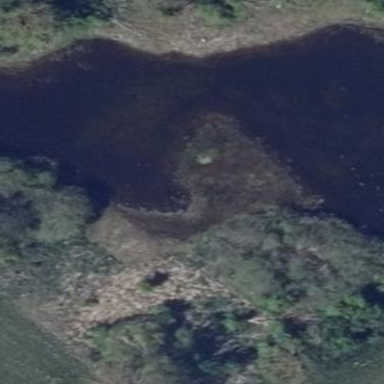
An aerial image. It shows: Pond surrounded by natural water.